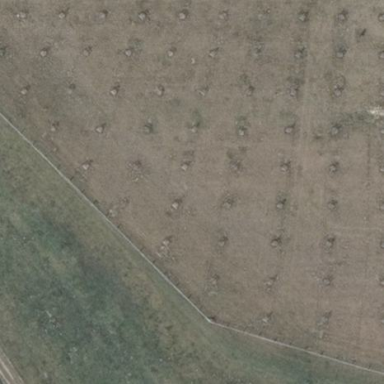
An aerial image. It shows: Orchard enclosed by fence.